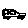
Label: car